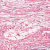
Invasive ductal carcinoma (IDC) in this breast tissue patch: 0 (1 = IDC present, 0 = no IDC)